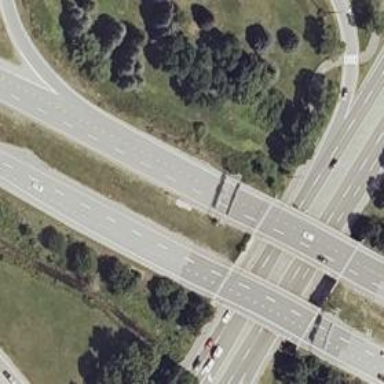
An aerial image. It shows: Motorway junction.